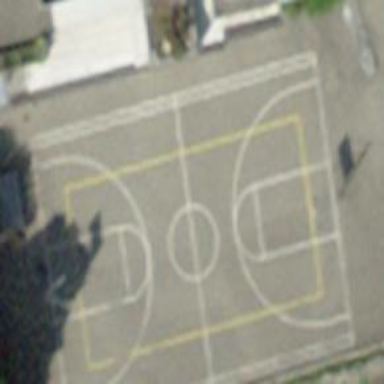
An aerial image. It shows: Basketball court on pitch.